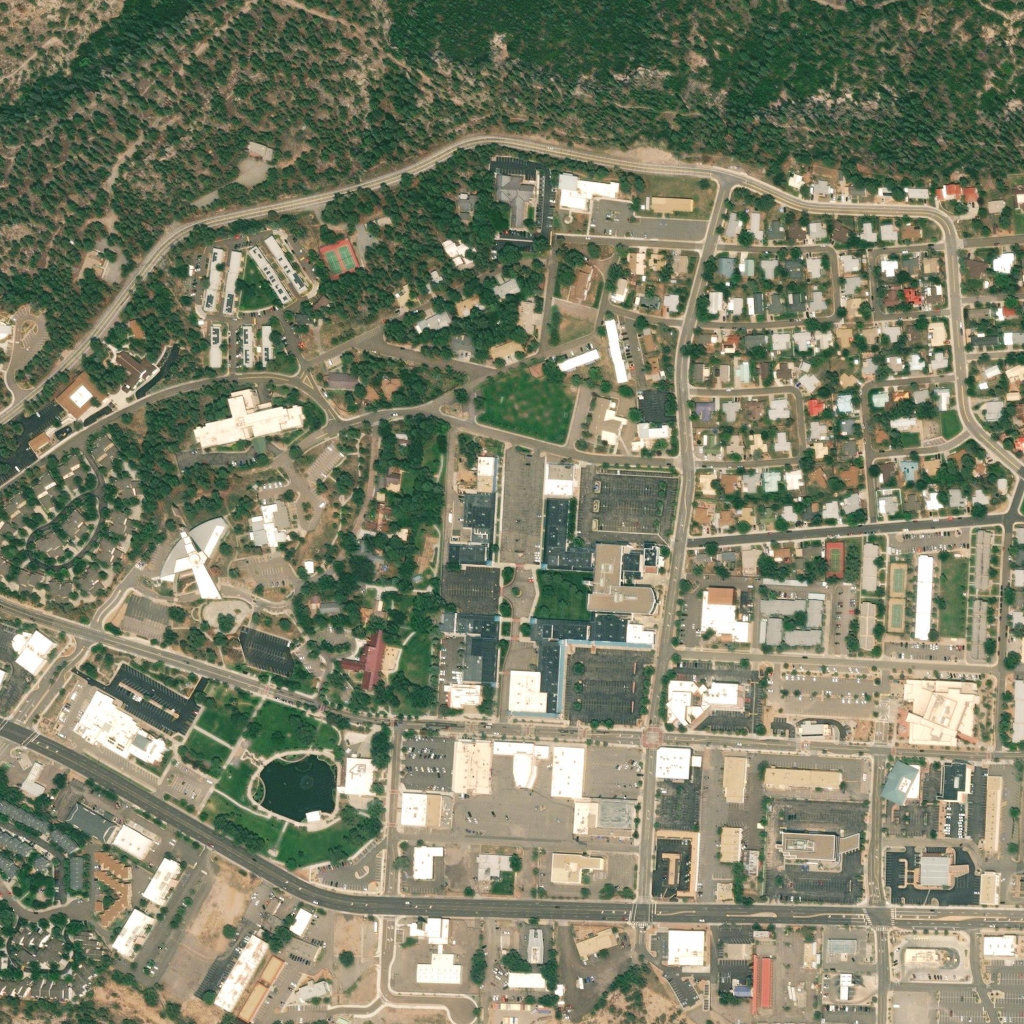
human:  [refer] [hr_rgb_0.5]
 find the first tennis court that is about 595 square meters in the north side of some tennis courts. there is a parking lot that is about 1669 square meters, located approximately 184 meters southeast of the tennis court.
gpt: <box>[[87, 54, 88, 58, 0]]</box>

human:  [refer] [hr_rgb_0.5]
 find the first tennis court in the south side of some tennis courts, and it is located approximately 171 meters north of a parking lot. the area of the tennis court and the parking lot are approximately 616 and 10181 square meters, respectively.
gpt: <box>[[86, 58, 88, 61, 0]]</box>